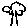
Label: tree